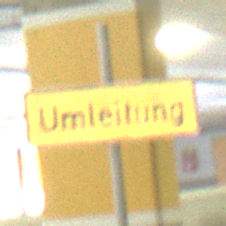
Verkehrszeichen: Umleitungsankuendigung
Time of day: NotSpecified
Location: Indoor (Special)
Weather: NotSpecified
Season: NotSpecified
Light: Artificial